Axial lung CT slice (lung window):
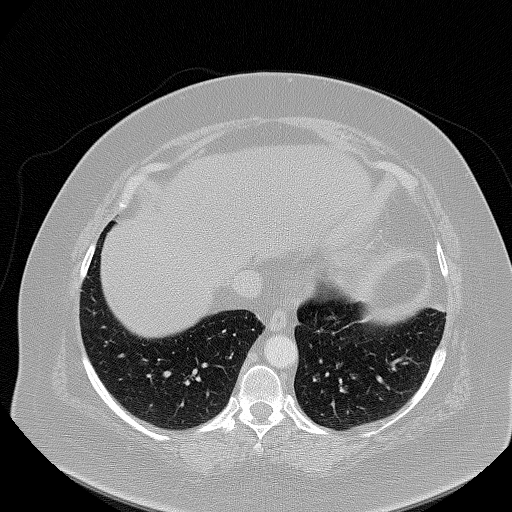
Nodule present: no